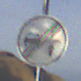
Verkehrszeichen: EndeVerbotUeberholenEinspurigeFahrzeuge
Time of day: SunriseSunset
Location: Outdoor (Nature)
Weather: PartlyCloudy
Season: NotSpecified
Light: Natural